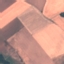
Land use / land cover class: AnnualCrop